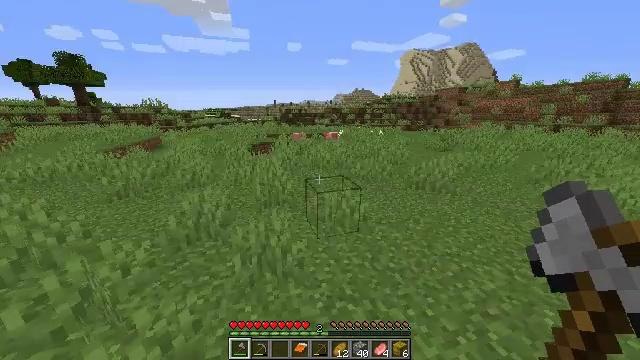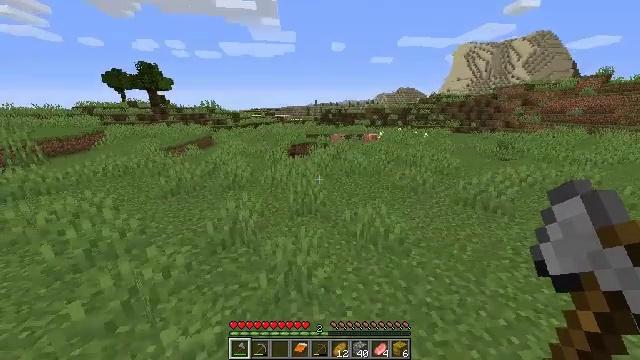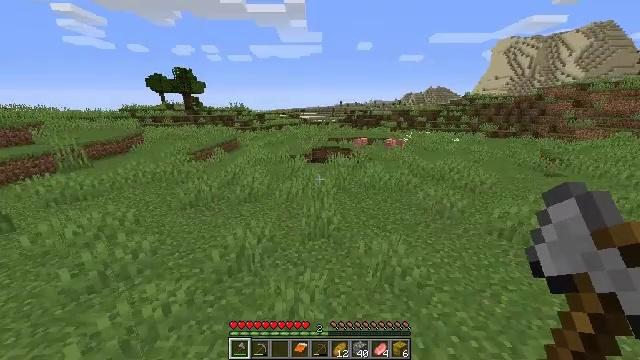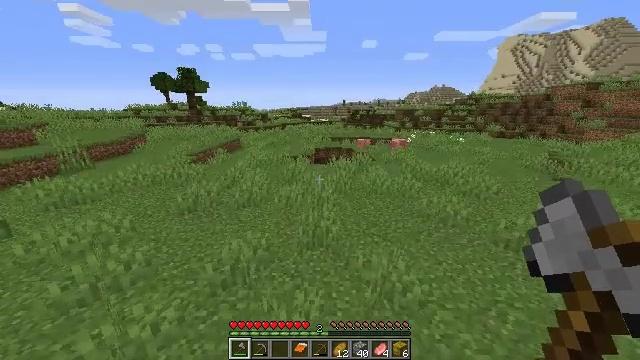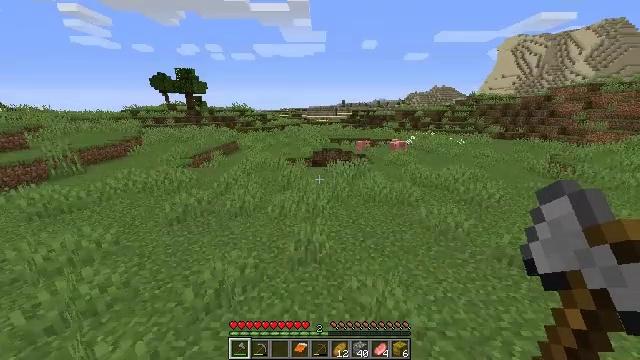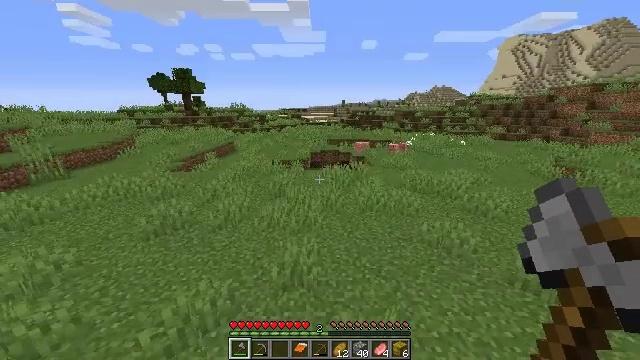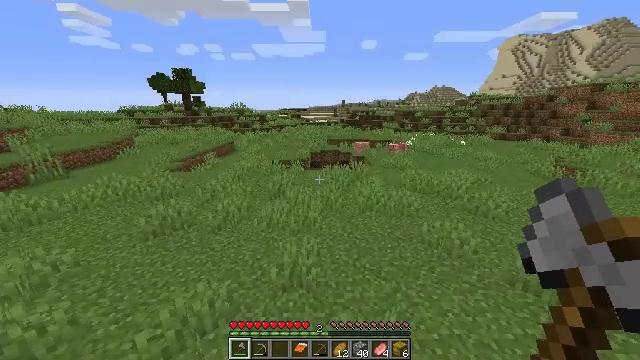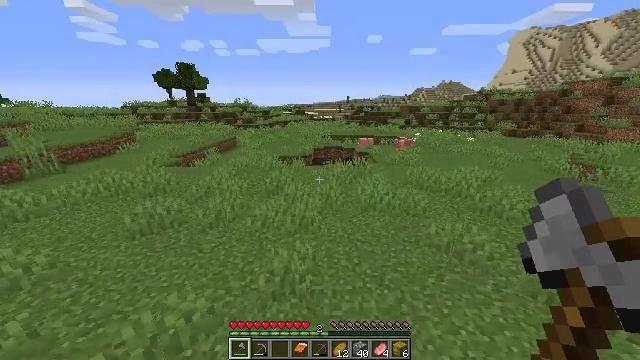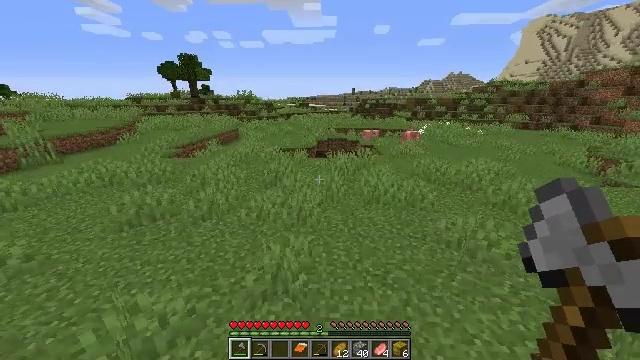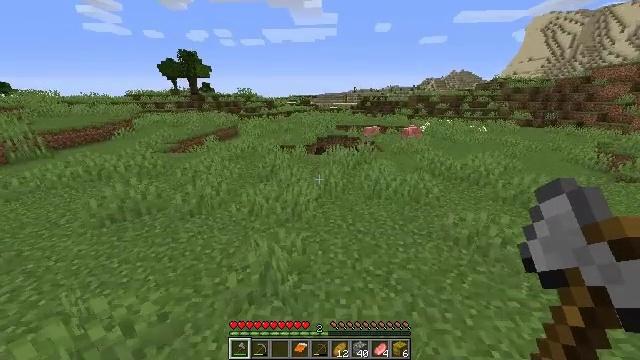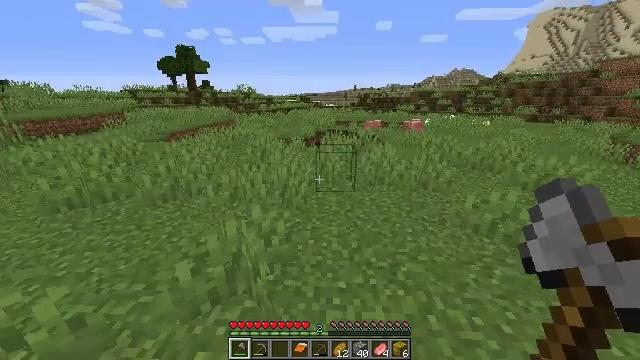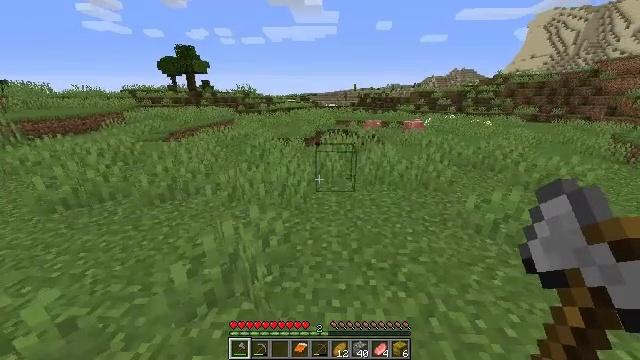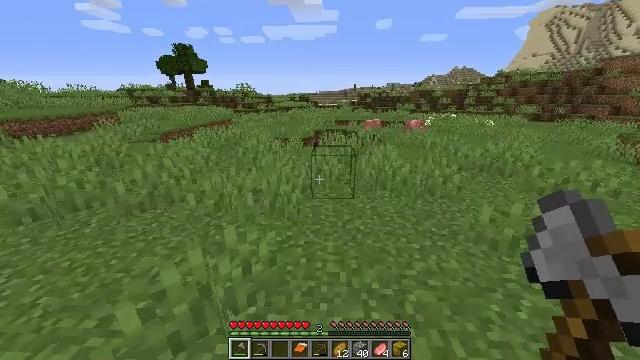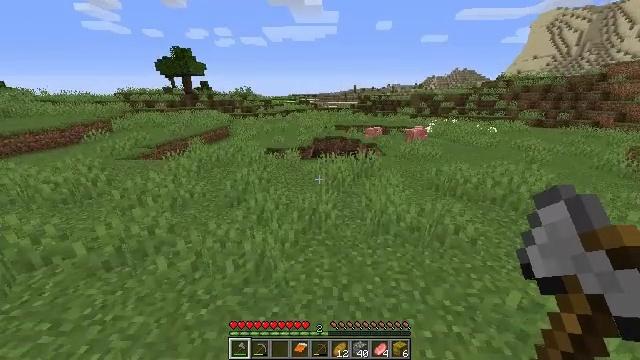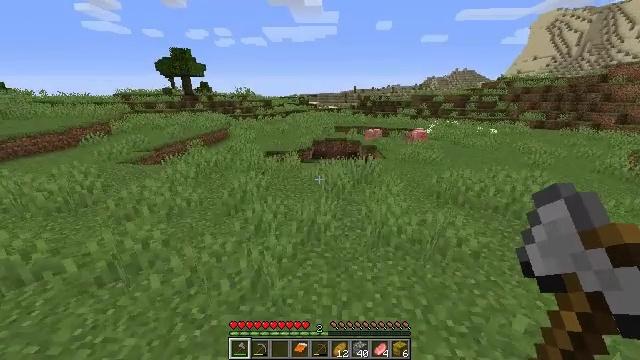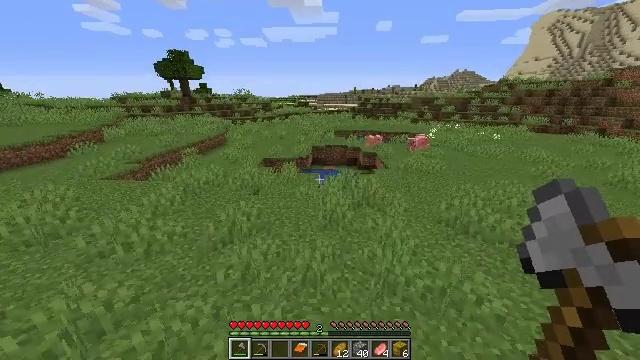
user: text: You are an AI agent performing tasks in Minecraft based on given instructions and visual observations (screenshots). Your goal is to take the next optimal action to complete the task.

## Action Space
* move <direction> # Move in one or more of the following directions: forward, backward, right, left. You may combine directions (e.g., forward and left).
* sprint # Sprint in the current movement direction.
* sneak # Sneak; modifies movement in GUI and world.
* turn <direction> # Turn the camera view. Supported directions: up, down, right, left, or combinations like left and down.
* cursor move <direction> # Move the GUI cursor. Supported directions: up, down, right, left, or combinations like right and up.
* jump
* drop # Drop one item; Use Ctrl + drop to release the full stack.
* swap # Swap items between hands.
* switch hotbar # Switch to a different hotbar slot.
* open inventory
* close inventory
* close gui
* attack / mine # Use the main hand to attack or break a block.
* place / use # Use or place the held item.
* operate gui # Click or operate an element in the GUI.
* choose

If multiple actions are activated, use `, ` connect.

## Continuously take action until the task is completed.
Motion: motion action
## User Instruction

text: Remove a grass block from the inventory.
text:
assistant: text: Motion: move forward, turn left, jump
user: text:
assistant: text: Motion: move forward, turn left, jump
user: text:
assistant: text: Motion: move forward, jump
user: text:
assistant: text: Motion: move forward
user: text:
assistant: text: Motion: move forward
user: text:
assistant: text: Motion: move forward
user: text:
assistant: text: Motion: move forward, turn left
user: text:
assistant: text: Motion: move forward, turn left and down
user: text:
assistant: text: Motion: move forward
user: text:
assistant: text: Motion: move forward
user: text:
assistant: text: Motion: move forward
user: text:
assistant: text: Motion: move forward, jump
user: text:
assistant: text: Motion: move forward, jump
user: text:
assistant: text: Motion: move forward, jump
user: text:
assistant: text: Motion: move forward, jump
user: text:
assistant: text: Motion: move forward, jump
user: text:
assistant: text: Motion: move forward
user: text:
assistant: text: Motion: move forward
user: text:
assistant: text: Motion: move forward
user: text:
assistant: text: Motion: move forward
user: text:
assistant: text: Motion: move forward
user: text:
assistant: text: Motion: move forward
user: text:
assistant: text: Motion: move forward
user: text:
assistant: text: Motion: move forward
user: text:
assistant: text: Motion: move forward, jump
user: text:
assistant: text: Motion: move forward, turn right, jump
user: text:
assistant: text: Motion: move forward, turn right, jump
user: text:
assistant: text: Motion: move forward, turn right and down, jump
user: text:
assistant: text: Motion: move forward
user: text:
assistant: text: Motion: move forward